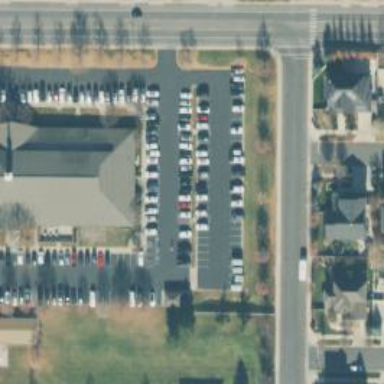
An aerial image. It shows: Parking space is available.